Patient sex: M
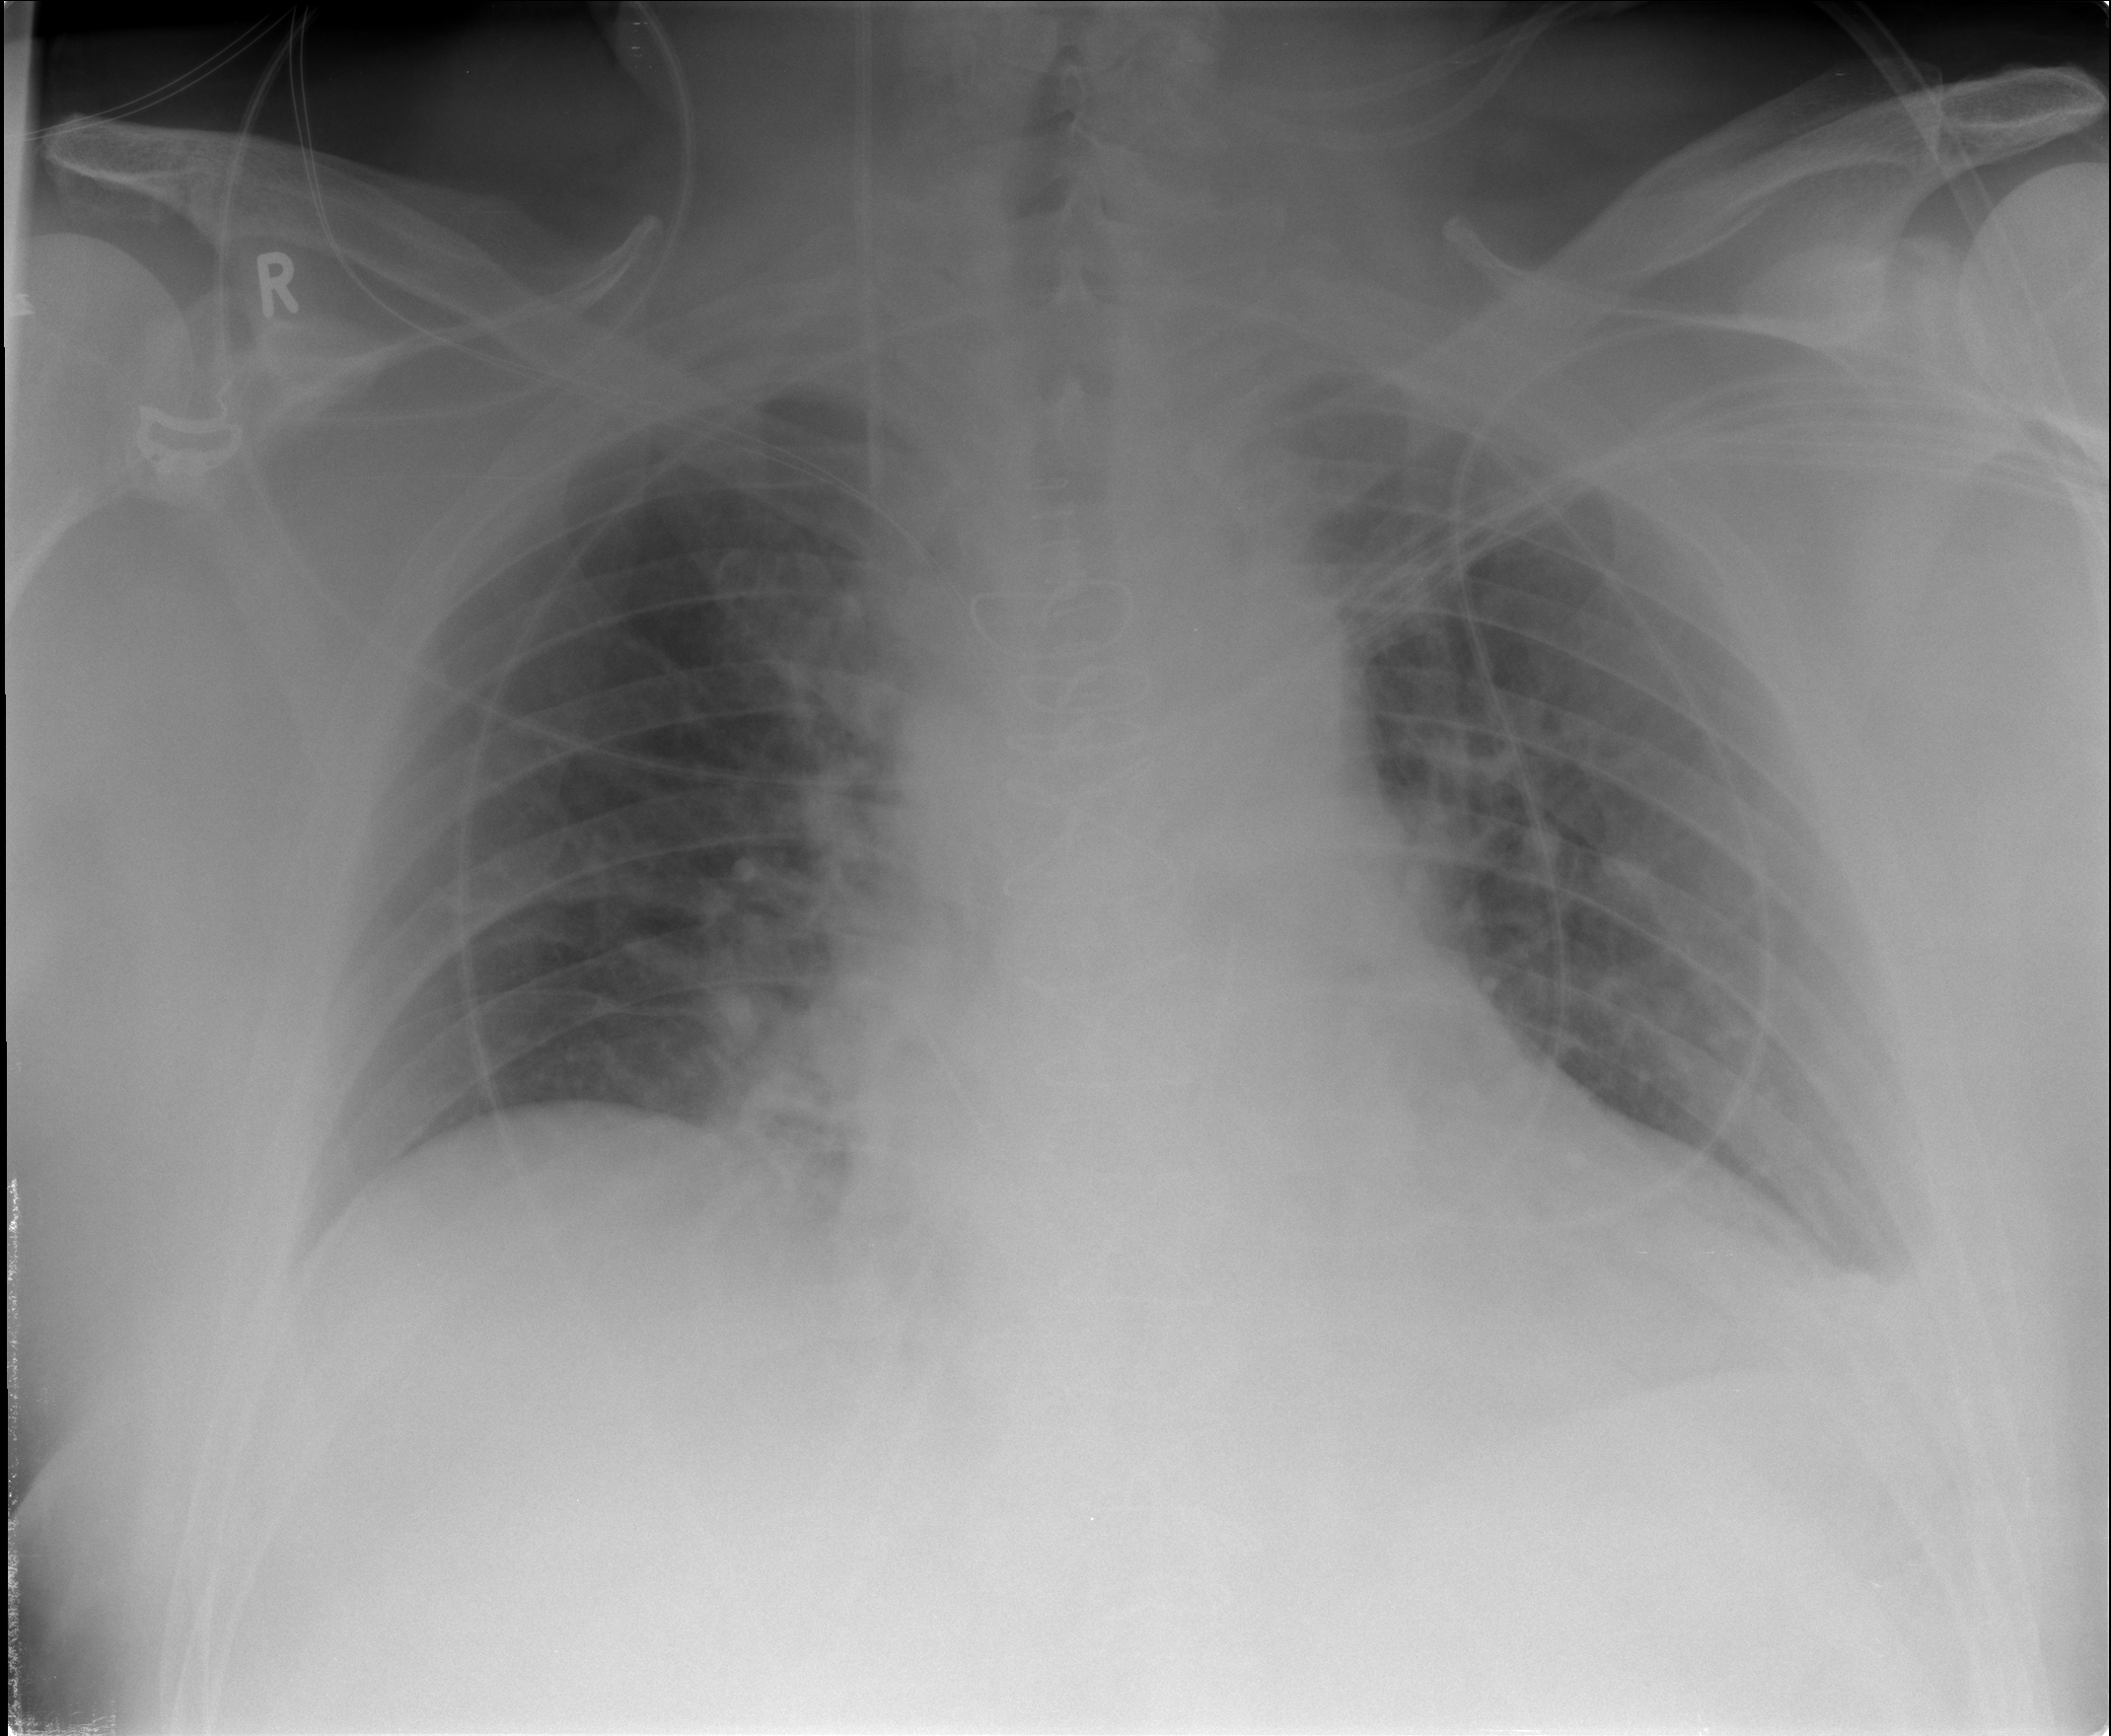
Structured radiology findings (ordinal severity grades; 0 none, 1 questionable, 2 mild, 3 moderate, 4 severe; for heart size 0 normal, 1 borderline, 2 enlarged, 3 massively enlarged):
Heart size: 0
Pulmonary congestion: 0
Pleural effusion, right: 0
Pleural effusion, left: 1
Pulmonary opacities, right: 0
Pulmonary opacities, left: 0
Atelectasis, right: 2
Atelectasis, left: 2